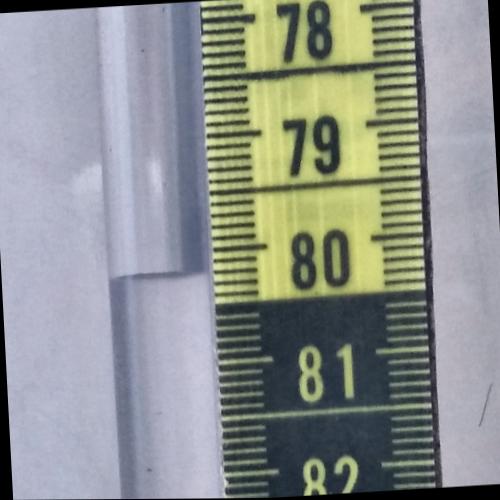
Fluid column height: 80.2 cm